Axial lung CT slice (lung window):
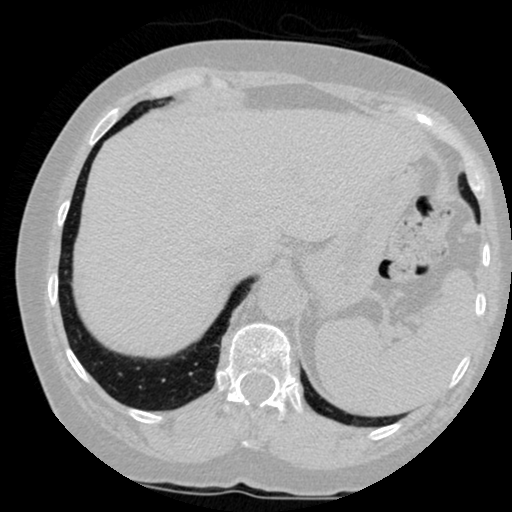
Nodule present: no